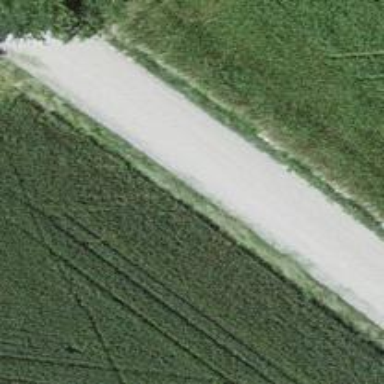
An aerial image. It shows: Unclassified road with fine gravel surface.